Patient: sex F, age 71
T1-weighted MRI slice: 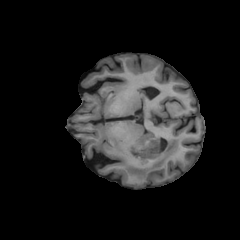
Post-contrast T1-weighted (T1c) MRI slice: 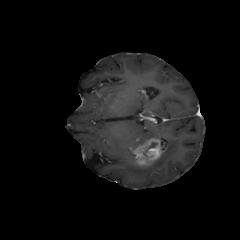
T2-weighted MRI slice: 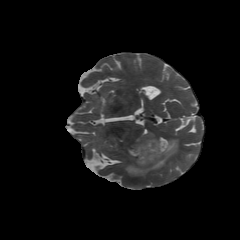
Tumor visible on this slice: yes
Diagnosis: Glioblastoma, IDH-wildtype
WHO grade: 4